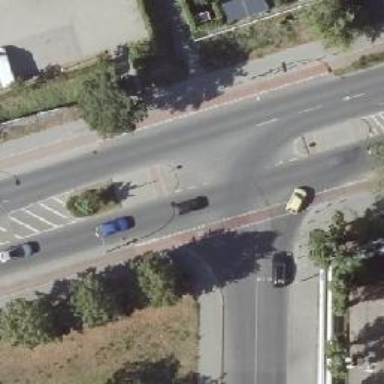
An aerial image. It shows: Secondary road with asphalt surface and lane markings.